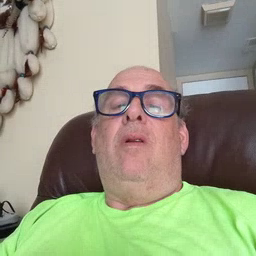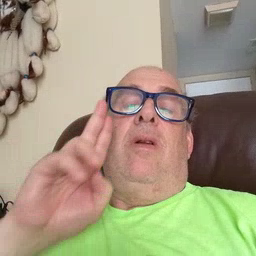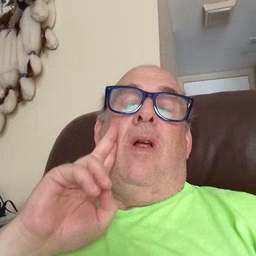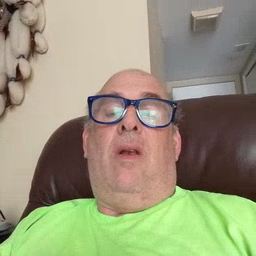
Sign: uncle